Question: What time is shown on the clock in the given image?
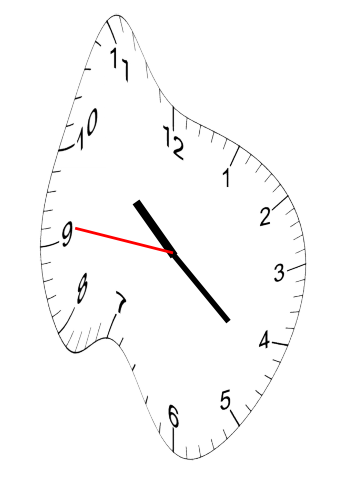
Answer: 10:21:46